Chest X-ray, AP view. Patient: 62 years old, sex F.
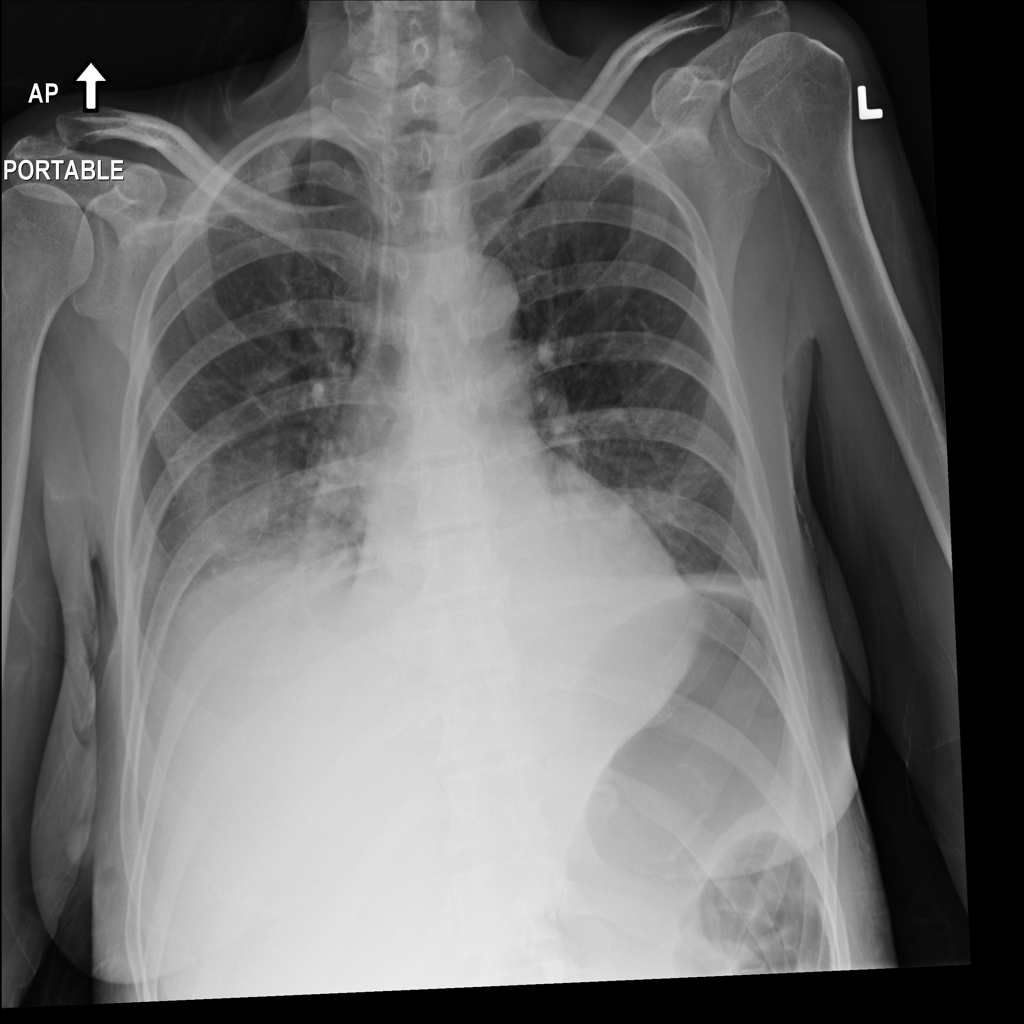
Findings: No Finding